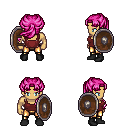
a pixel art fantasy rpg character, male body template, human, tanned skin, maroon pirate shirt, gold greaves, pink princess hairstyle, black shoes, shield, four views (front, back, left, right), 2x2 character sprite sheet, small pixel art, hard edges, no anti-aliasing